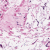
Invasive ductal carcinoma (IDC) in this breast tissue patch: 0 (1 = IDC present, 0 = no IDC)